Question: What I need is to add titles to these two columns (highlighted in yellow) and I don't know how to do that.

'''
FORM display_alv.
DATA: gr_functions TYPE REF TO cl_salv_functions.
DATA: gr_display TYPE REF TO cl_salv_display_settings.
DATA: gr_columns TYPE REF TO cl_salv_columns_table.
DATA: gr_column TYPE REF TO cl_salv_column_table.
DATA: gr_sorts TYPE REF TO cl_salv_sorts.
DATA: gr_agg TYPE REF TO cl_salv_aggregations.
DATA: gr_selections TYPE REF TO cl_salv_selections.
gr_functions = alv->get_functions( ).
gr_functions->set_all( abap_true ).
gr_display = alv->get_display_settings( ).
gr_display->set_striped_pattern( cl_salv_display_settings=>true ).
gr_display->set_list_header( 'Relatorio RVs' ).
gr_columns = alv->get_columns( ).
gr_columns->set_optimize( 'X' ).
gr_columns = alv->get_columns( ).
gr_column ?= gr_columns->get_column( 'revenue' ).
gr_column->set_short_text( 'Revenue' ).
gr_column->set_medium_text( 'Revenue' ).
alv->display( ).
ENDFORM.'
'''
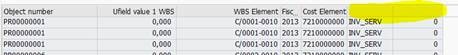
Answer: The syntax for some of these ALV methods are pretty finicky. I'm pretty sure that your code is right, except that 'revenue' needs to be in all caps. See the example below:
'''
alv->get_columns( )->get_column( 'REVENUE' )->set_short_text( 'Revenue' ) ##NO_TEXT.
alv->get_columns( )->get_column( 'REVENUE' )->set_medium_text( 'Revenue ) ##NO_TEXT.
alv->get_columns( )->get_column( 'REVENUE' )->set_long_text( 'Revenue' ) ##NO_TEXT.
'''